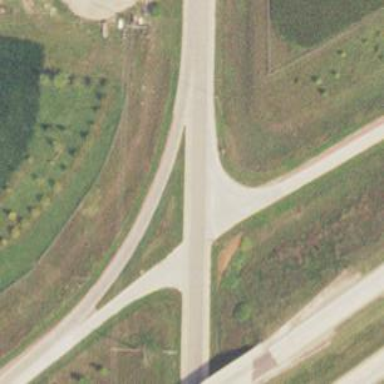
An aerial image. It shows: Stop road.